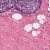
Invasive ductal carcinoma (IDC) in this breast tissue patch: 0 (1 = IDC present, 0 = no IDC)